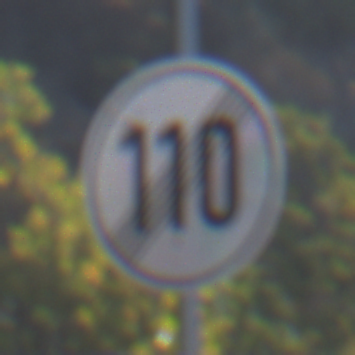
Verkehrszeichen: EndeGeschwindigkeit110
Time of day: MorningAfternoon
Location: Outdoor (Nature)
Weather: Clear
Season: NotSpecified
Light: Natural